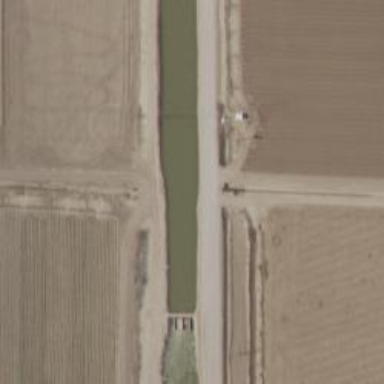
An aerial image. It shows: Irrigation culvert tunnel for service purposes.